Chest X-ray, PA view. Patient: 84 years old, sex F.
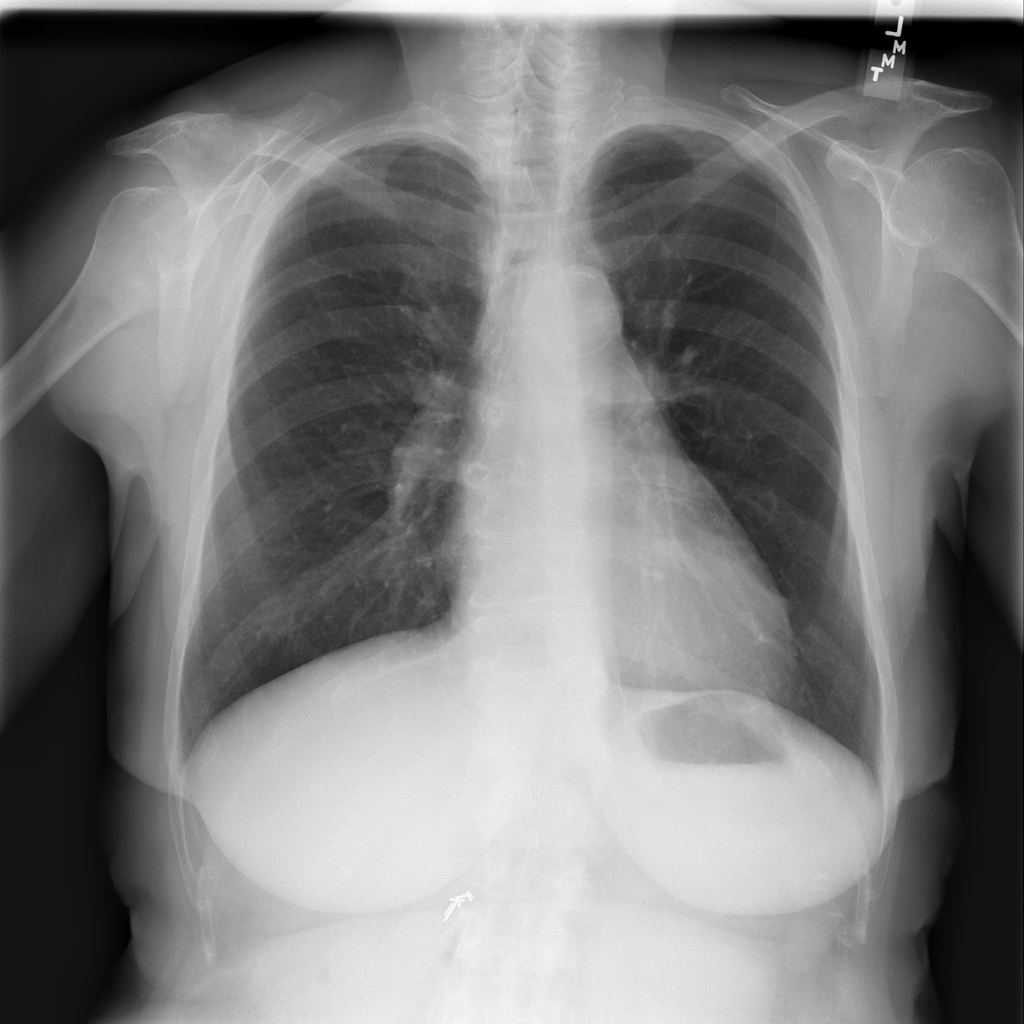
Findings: No Finding